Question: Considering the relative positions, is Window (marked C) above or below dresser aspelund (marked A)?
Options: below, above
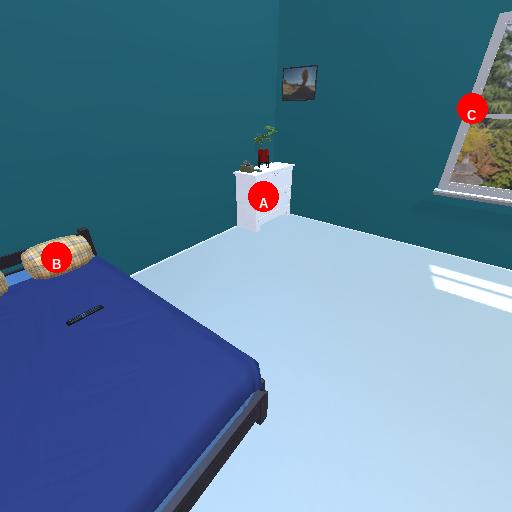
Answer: below